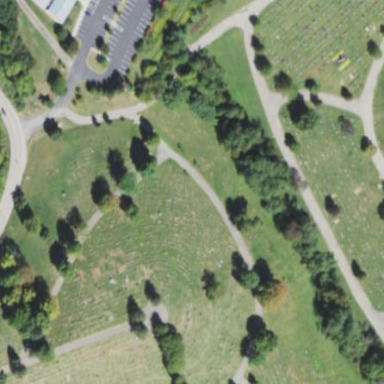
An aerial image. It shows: Grave yard.